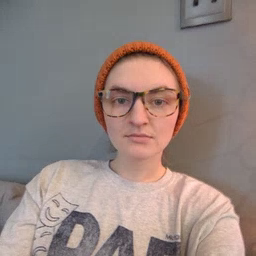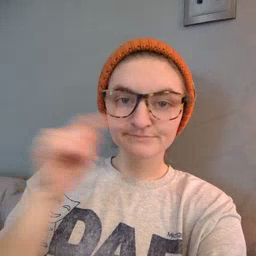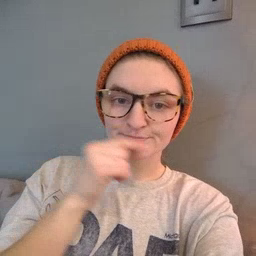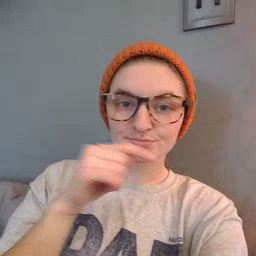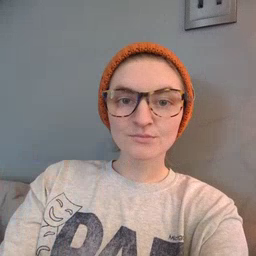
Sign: toothbrush